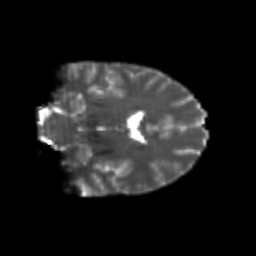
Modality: T2w
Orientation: coronal
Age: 22
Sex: female
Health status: healthy
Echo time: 0.074 s